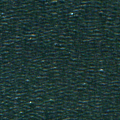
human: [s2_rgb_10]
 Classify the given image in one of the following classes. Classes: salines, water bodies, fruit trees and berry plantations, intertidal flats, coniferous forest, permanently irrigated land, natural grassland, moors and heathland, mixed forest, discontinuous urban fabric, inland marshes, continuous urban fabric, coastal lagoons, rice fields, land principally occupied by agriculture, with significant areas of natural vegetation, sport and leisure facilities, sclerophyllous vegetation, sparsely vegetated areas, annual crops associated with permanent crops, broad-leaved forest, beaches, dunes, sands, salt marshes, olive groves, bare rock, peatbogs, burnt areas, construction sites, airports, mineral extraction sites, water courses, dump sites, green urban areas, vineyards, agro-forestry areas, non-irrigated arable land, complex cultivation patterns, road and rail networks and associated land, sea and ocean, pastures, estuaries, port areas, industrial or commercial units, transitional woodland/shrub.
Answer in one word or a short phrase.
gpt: sea and ocean